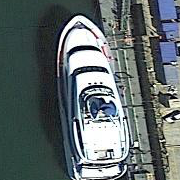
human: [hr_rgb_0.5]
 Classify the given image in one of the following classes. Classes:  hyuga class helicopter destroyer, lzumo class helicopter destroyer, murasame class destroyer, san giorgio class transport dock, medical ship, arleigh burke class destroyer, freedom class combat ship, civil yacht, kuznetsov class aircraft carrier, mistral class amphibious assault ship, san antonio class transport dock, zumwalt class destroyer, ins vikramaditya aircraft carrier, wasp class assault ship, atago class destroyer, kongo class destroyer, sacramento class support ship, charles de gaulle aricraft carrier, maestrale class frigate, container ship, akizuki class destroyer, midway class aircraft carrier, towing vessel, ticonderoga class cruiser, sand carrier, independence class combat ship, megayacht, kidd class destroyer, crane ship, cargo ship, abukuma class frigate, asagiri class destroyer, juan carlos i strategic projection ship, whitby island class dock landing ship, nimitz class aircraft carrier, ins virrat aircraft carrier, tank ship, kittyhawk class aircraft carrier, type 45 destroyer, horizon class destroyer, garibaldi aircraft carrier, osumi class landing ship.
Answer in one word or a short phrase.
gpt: Civil yacht